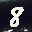
Label: 8